Brain MRI, t1w sequence, axial 2D slice.
Patient: age 3, sex F, weight 95 kg, height 1.95 m
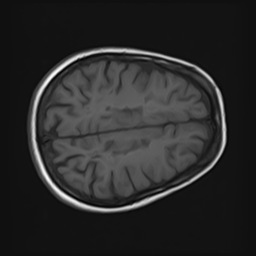